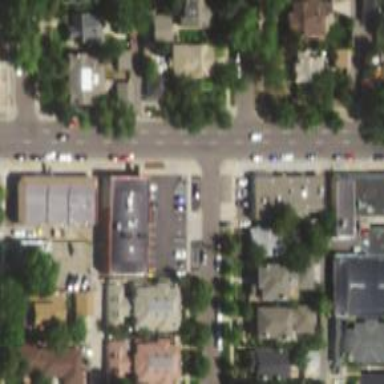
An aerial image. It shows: Asphalt alley used as service road.